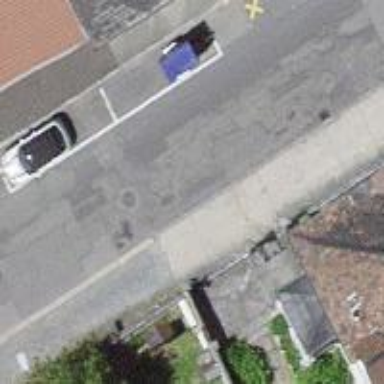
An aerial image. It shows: Street-side parallel parking area.